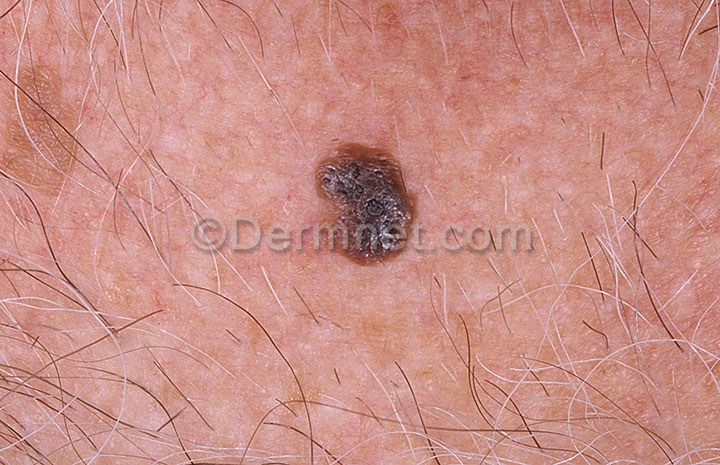
Disease: Seborrheic Keratoses and other Benign Tumors